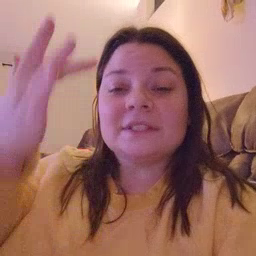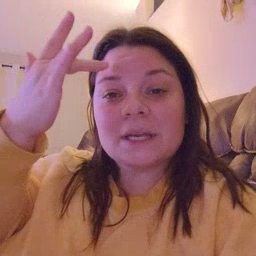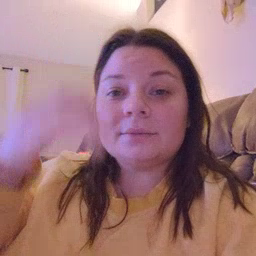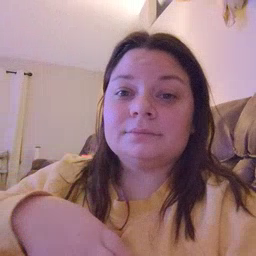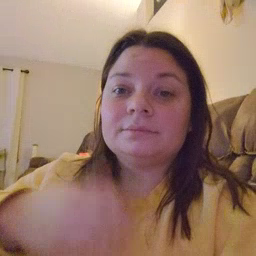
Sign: sick